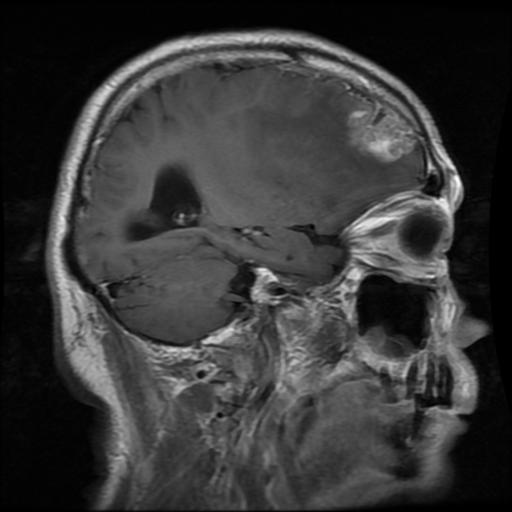
Label: meningioma